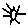
Label: sun